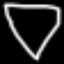
Label: diamond